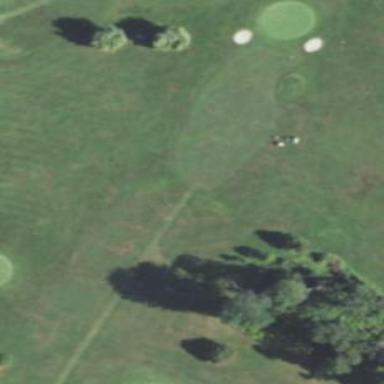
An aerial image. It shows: Golf fairway surrounded by grass.